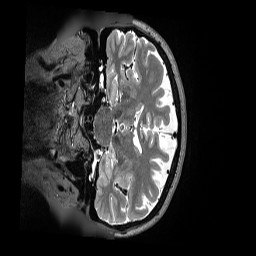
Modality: T2w
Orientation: coronal
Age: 70
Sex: male